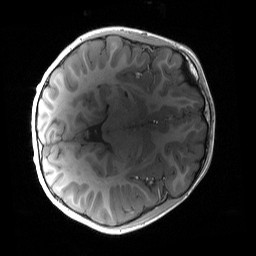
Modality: T1w
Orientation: axial
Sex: male
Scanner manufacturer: siemens
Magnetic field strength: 3 T
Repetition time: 1.9 s
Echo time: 0.00243 s